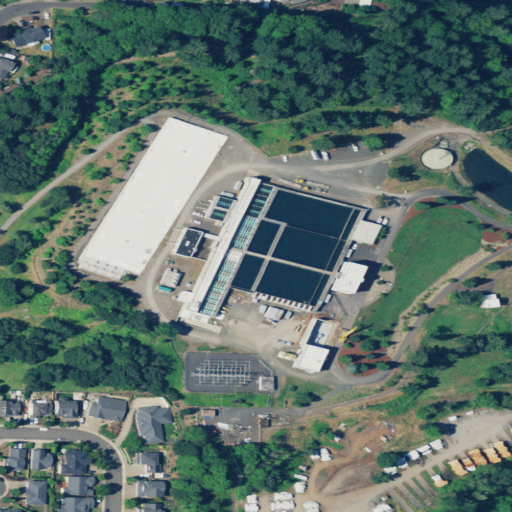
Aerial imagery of mountain in Oregon named Vitus Butte containing low intensity development, medium intensity development, open development, high intensity development, mixed forest, evergreen forest, pasture, and open water